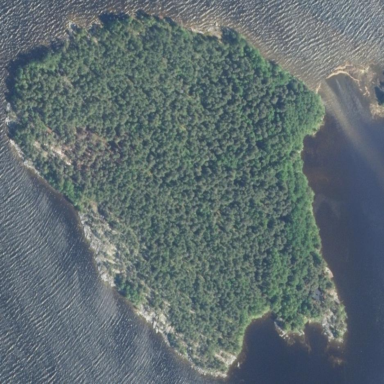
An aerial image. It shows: Island covered in forest.